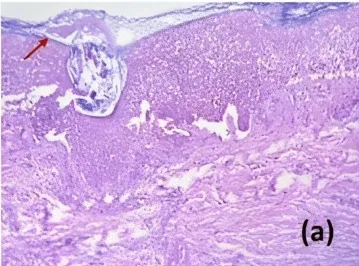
Punch biopsy of umbilicated lesions in the palms with acanthosic epidermis (arrow). (a) Diffuse necrosis of keratinocytes, with full-thickness epithelial involvement, presence of ballooning degeneration in central areas, and intraepidermal bulla formation.
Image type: pathology (h&e)